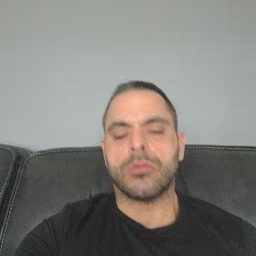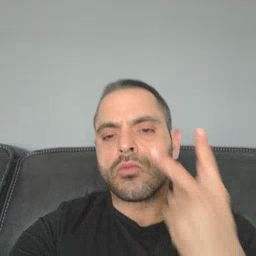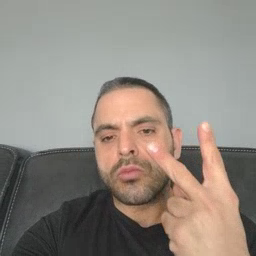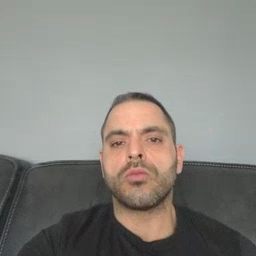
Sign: see